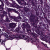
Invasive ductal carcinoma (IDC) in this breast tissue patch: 1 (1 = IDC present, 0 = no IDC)